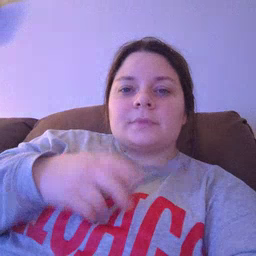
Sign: snack